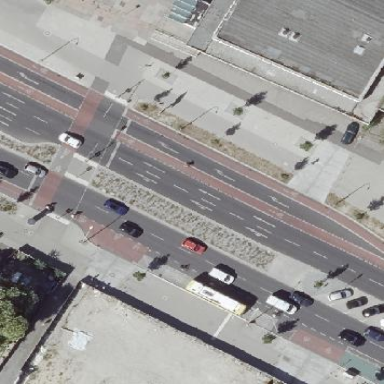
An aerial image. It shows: Traffic island.